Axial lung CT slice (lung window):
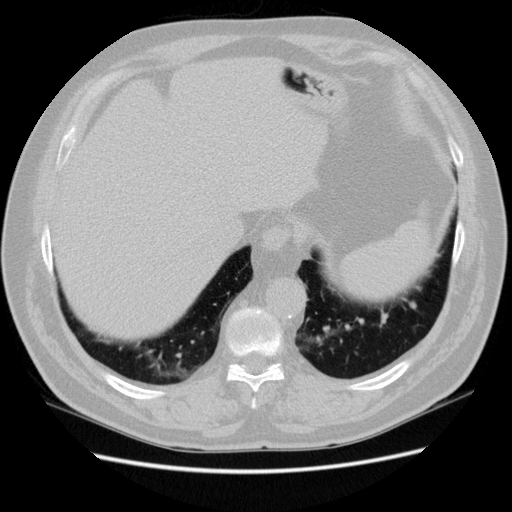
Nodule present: yes
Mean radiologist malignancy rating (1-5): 2.5